Field crop: maize
Growth stage: 2
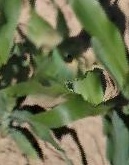
Species: maize